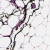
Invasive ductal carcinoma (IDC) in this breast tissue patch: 0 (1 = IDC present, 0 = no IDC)